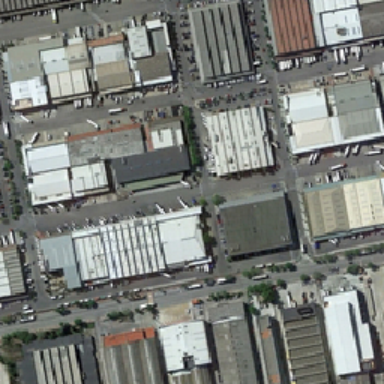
Some roads pass through the industrial zone .